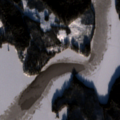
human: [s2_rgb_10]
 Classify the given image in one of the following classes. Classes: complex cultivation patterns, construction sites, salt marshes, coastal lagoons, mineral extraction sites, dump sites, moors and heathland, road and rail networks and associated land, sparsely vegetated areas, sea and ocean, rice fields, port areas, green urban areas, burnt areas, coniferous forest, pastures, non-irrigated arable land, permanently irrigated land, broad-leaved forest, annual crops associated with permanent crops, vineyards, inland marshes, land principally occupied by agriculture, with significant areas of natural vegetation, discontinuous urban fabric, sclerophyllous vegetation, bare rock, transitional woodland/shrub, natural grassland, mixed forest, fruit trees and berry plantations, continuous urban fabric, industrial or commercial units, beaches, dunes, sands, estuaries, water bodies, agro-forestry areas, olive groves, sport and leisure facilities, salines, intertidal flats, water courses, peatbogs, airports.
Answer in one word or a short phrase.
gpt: coniferous forest, mixed forest, water bodies